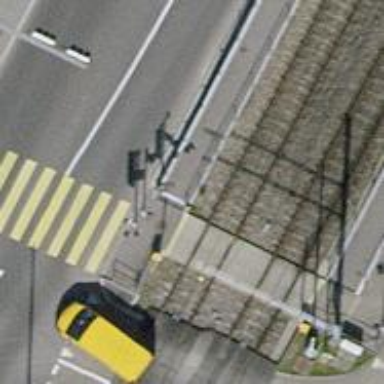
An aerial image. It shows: Railway crossing with lights and full barrier.